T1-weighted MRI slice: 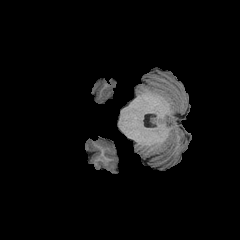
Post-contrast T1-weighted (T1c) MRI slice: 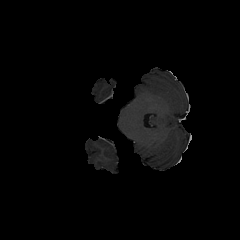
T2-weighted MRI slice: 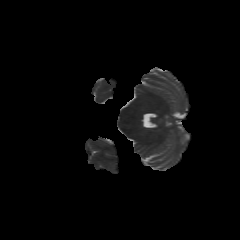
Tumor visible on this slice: no